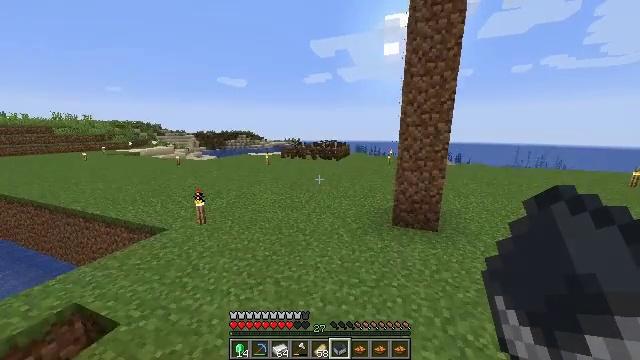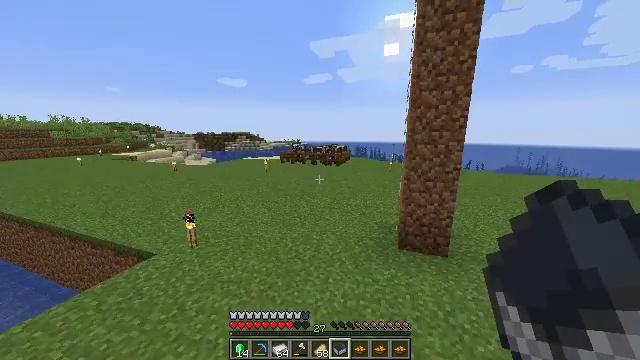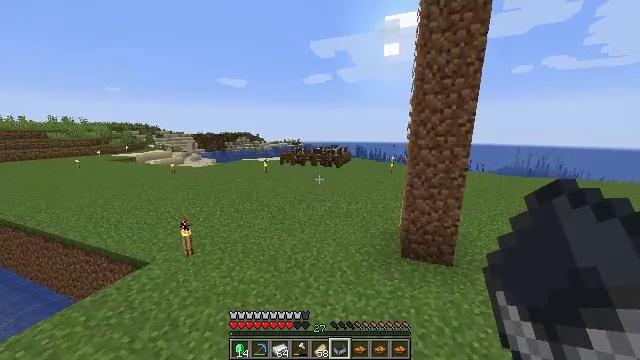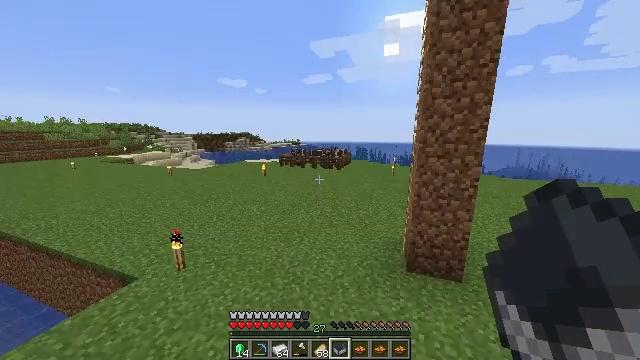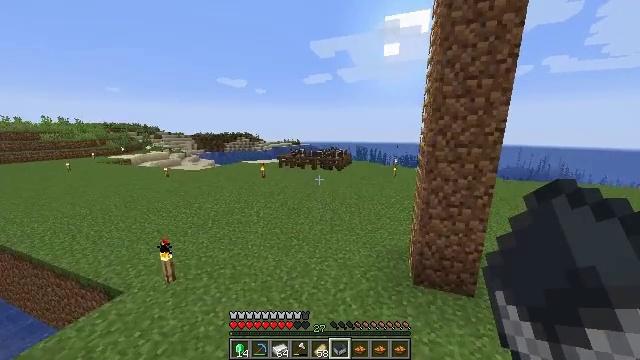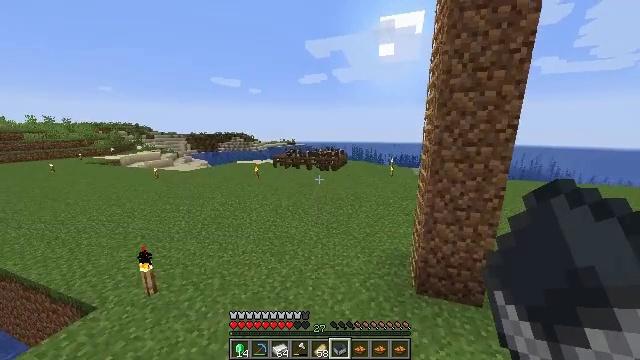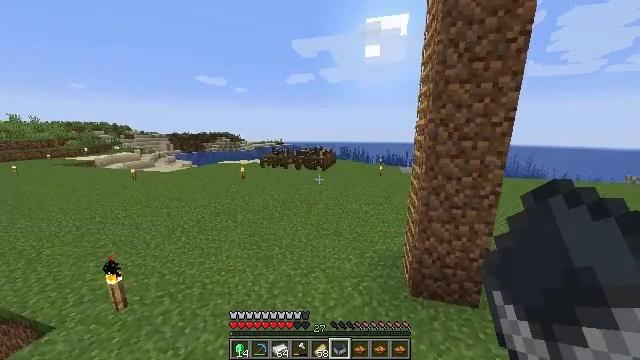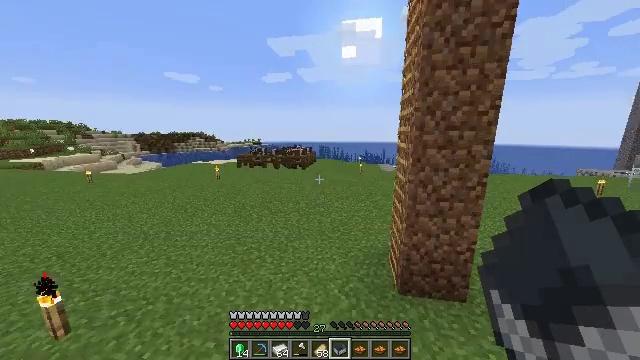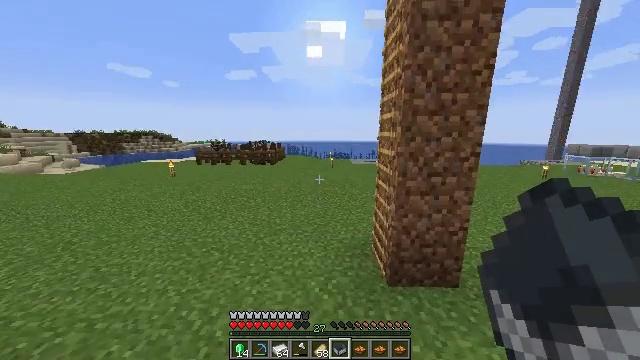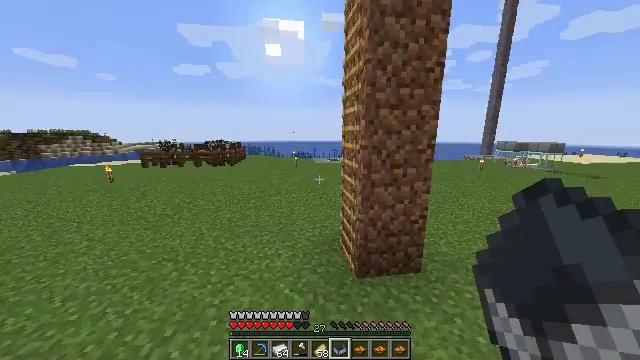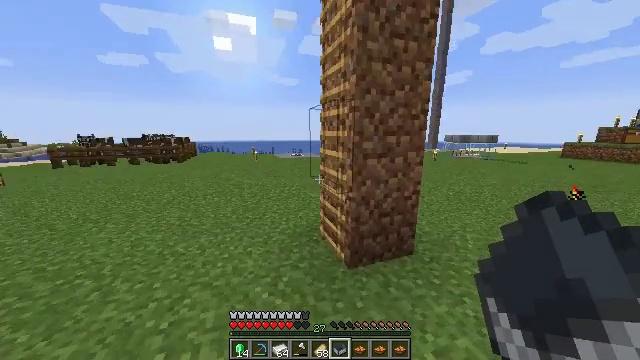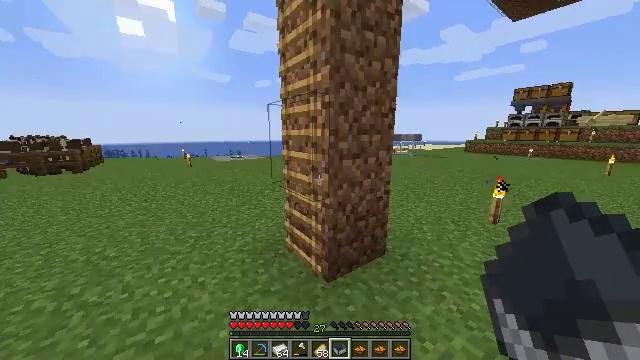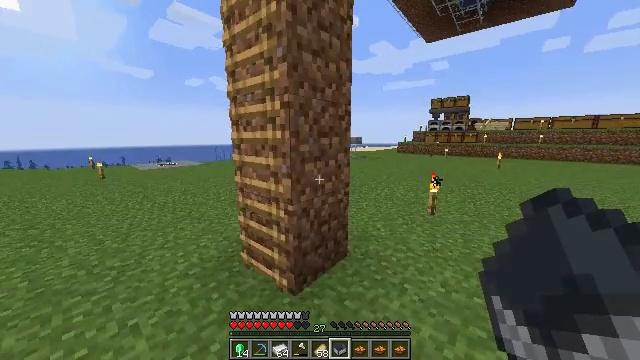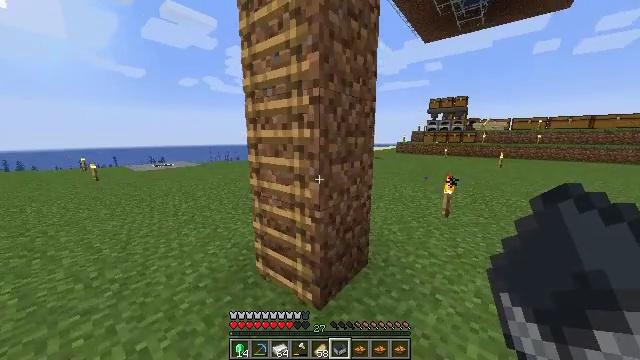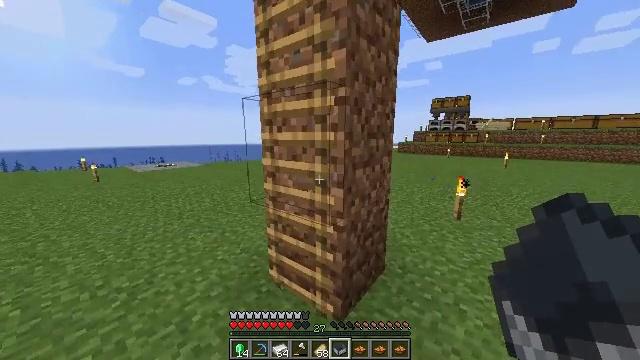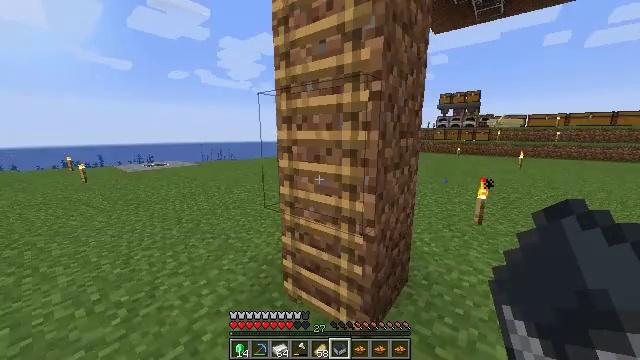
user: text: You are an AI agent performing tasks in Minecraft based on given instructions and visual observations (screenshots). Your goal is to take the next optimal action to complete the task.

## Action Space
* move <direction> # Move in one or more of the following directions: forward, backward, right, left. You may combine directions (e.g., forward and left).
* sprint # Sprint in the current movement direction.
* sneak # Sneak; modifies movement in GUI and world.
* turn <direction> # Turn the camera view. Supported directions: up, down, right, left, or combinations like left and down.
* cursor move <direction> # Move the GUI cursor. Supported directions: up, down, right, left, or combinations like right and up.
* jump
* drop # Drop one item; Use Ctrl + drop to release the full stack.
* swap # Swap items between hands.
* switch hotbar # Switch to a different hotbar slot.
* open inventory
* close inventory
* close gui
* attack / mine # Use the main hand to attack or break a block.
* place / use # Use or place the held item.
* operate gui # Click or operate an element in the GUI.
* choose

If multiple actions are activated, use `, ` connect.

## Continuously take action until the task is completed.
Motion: motion action
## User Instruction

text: Retrieve the smoker into your inventory.
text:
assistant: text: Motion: move forward, jump
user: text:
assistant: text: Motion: move forward, jump
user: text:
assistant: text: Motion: move forward, jump
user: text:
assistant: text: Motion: move forward
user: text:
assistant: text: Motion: move forward, turn right
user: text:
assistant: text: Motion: move forward, turn right
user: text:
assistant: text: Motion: move forward, turn right
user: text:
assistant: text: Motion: move forward, turn right
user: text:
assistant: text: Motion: move forward and move left, turn right
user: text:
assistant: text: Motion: move forward and move left, turn right
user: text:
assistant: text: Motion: move forward and move left, turn right
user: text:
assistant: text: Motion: move forward and move left, turn right
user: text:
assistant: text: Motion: move forward and move left, turn right
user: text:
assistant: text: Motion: move left
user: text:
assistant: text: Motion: no_op
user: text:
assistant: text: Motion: no_op
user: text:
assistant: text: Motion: no_op
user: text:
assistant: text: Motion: no_op
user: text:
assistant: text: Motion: turn left and up
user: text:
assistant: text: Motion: move forward, turn up
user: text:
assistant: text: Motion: move forward, turn right and up
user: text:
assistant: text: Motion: move forward, turn right and up
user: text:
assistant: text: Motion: move forward, turn right and up
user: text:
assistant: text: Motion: move forward, turn right and up
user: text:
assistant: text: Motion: turn up
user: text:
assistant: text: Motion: turn up
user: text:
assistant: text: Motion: turn right
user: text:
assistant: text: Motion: no_op
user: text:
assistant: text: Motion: no_op
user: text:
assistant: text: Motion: no_op